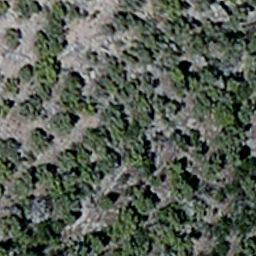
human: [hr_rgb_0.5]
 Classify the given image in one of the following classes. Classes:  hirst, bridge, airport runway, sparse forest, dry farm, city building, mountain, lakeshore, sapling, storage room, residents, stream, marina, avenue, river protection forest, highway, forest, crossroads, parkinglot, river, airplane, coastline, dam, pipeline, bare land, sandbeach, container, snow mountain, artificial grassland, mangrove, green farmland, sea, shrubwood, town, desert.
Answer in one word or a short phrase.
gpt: sparse forest